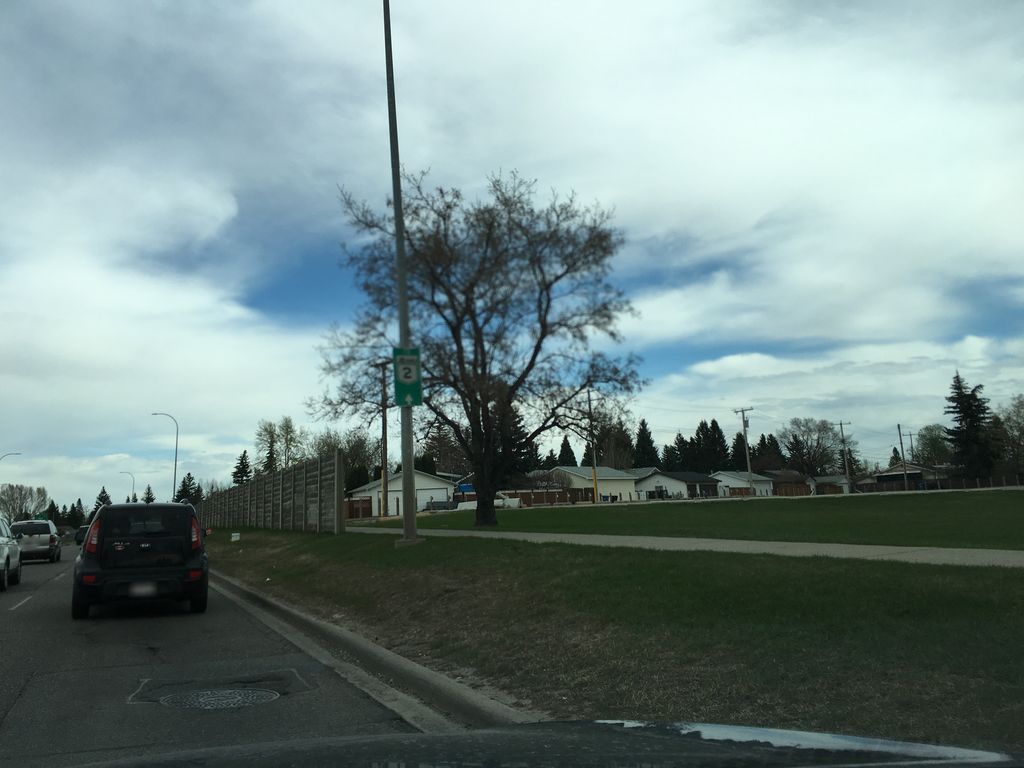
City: calgary